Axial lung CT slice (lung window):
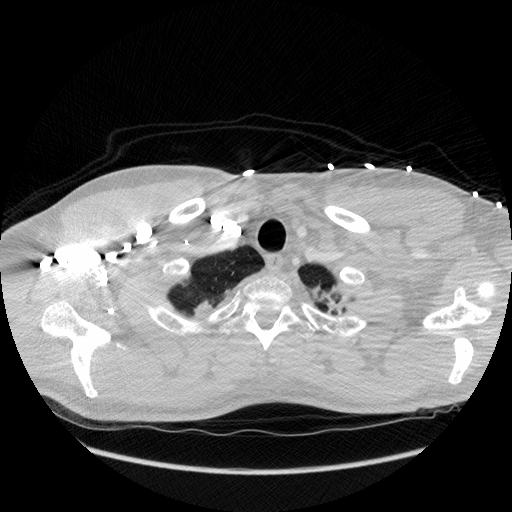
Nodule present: no